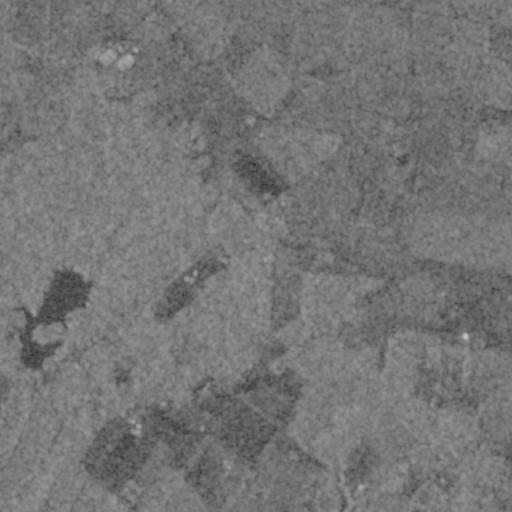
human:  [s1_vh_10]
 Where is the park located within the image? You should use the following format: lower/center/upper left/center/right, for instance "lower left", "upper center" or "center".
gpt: The park is located in the lower left of the image.
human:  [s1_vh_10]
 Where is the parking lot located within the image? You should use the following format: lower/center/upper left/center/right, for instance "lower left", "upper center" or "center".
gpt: The parking lot is located in the lower left of the image.
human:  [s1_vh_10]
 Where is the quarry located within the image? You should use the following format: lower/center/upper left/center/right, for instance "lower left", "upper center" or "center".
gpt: The quarry is located in the lower right of the image.
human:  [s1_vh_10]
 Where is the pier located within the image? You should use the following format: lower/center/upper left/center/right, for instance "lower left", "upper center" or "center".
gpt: The pier is located in the center left of the image.
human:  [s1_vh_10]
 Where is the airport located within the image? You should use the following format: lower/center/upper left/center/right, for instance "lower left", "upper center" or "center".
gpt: There is no airport in the image.

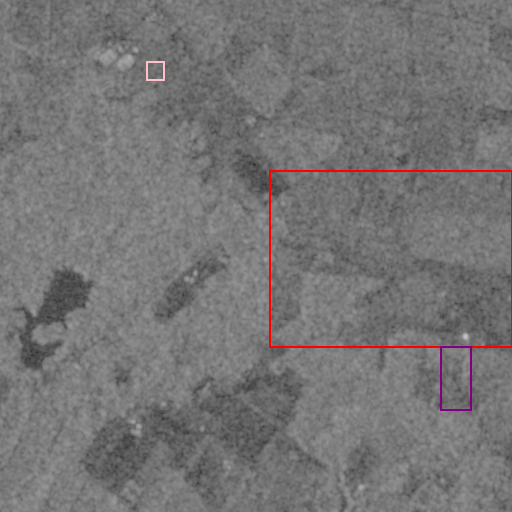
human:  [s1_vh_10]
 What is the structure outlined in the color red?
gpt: The structure outlined in red is a crop field.
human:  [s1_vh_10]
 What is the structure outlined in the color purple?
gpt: The structure outlined in purple is a quarry.
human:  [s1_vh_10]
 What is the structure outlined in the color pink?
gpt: The structure outlined in pink is a building.
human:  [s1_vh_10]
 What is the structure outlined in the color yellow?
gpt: There is no yellow outline.